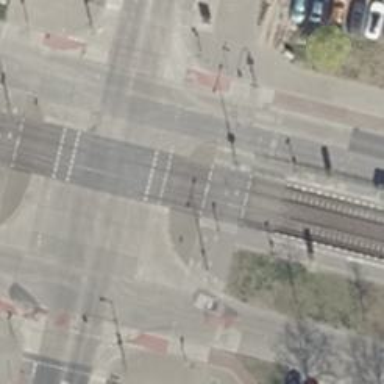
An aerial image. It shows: Tram crossing with traffic signals.